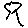
Label: tree